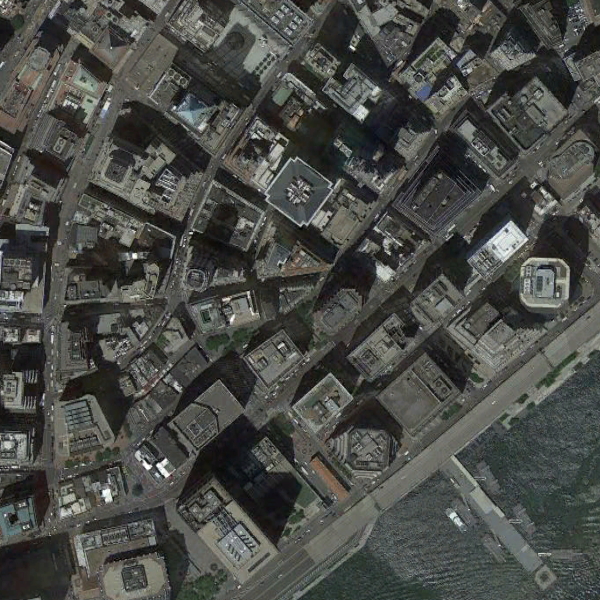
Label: Commercial